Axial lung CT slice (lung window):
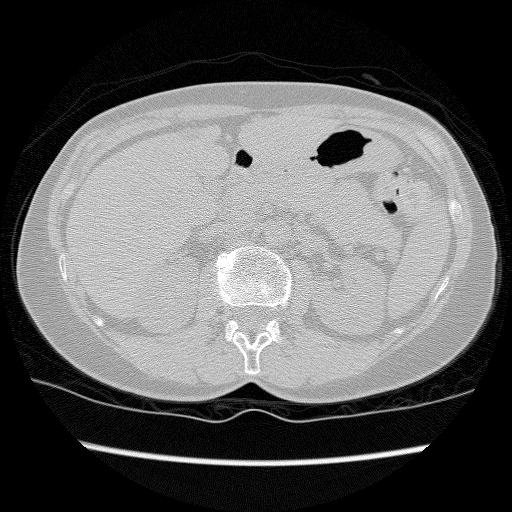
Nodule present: no